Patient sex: M
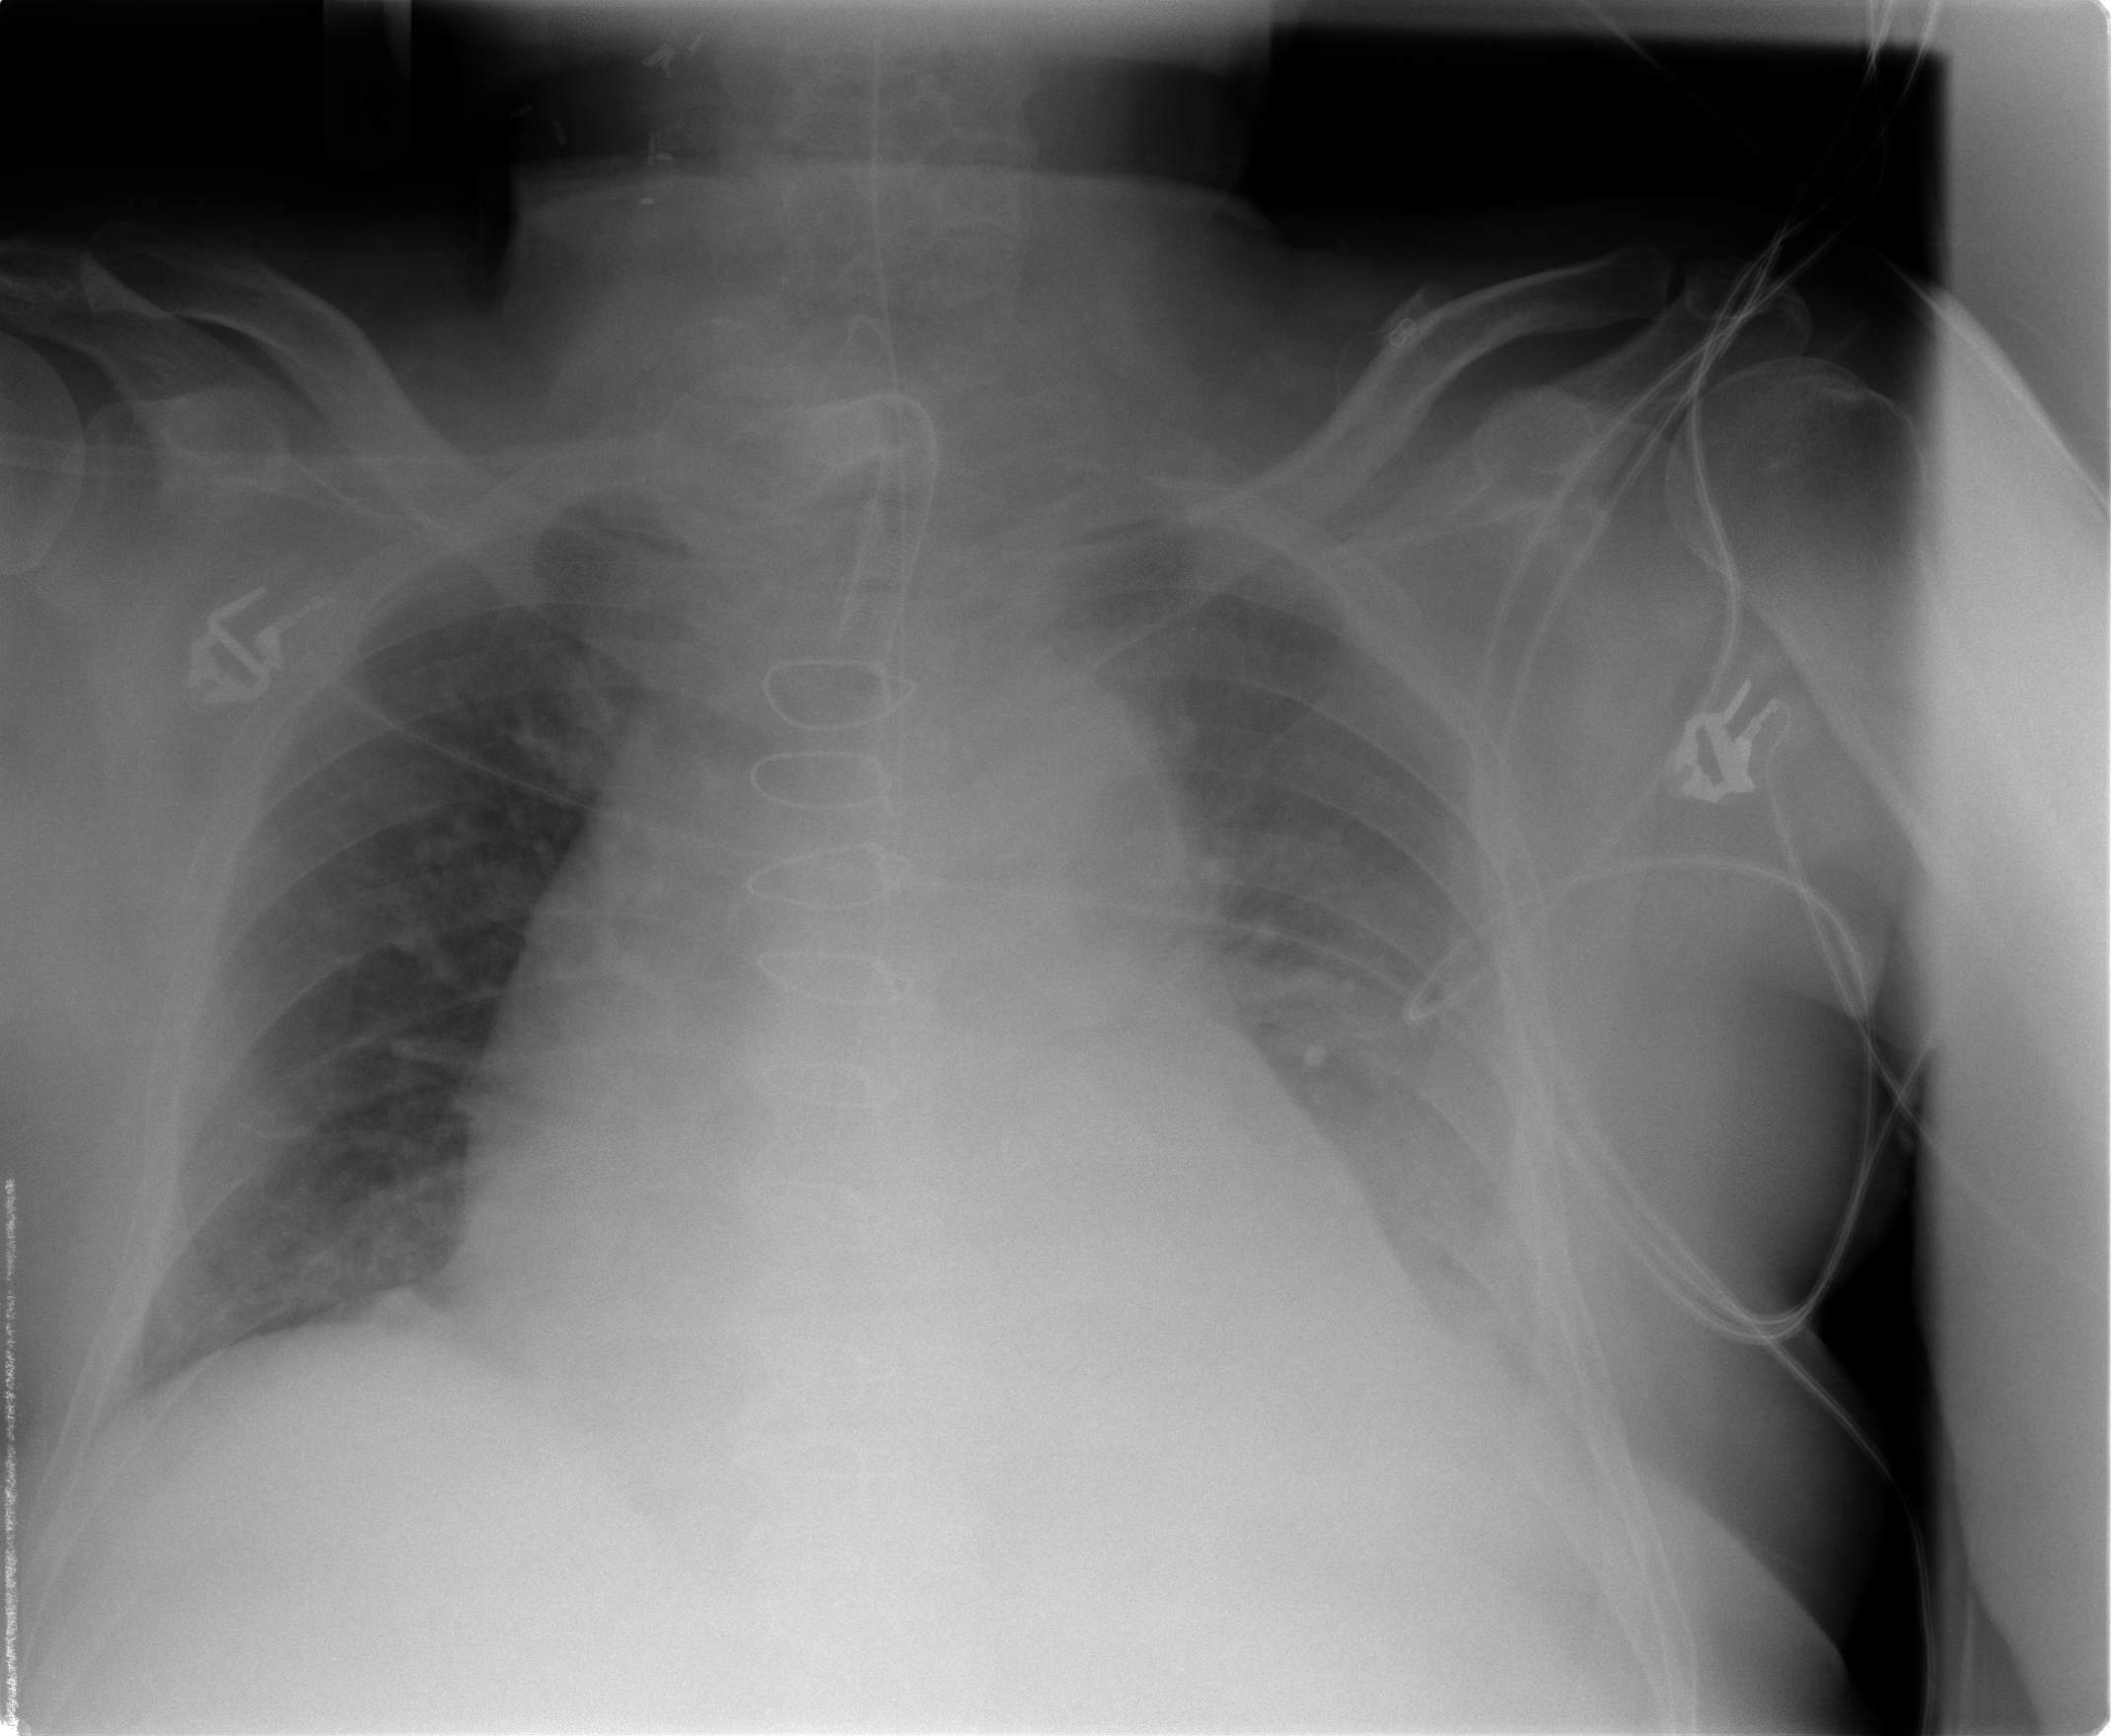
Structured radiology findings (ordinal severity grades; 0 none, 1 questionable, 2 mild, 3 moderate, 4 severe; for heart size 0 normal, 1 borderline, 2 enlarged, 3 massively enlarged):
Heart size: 2
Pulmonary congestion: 2
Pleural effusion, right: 1
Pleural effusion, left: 2
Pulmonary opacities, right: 0
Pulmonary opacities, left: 0
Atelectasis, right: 2
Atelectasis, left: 2